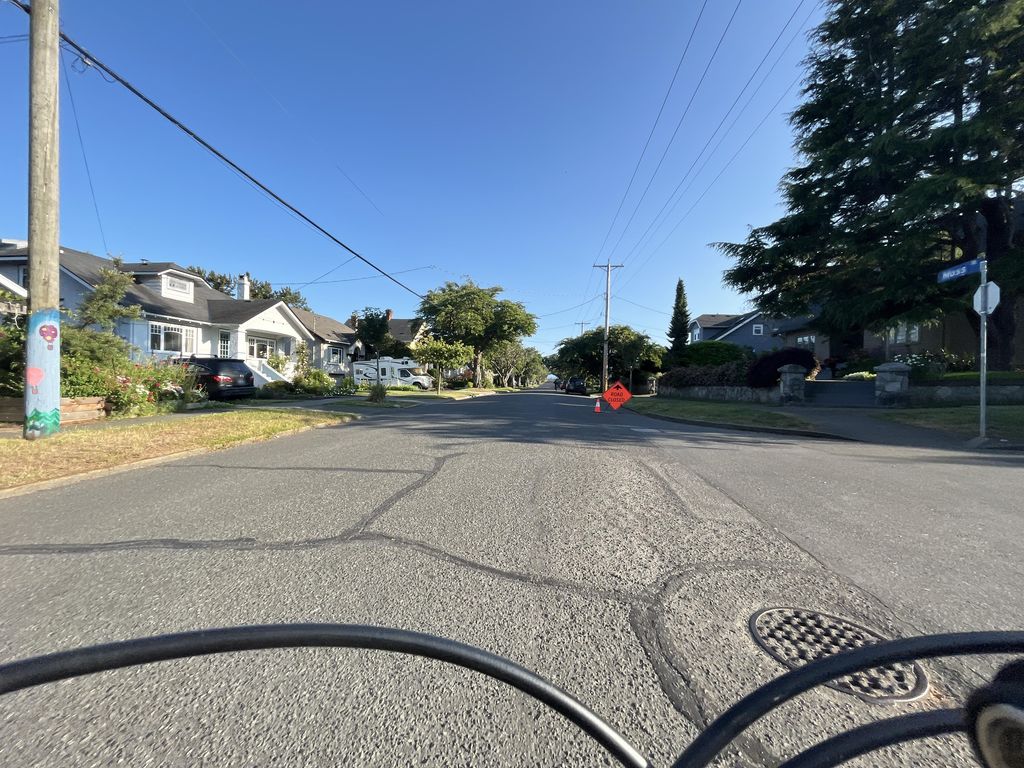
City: victoria